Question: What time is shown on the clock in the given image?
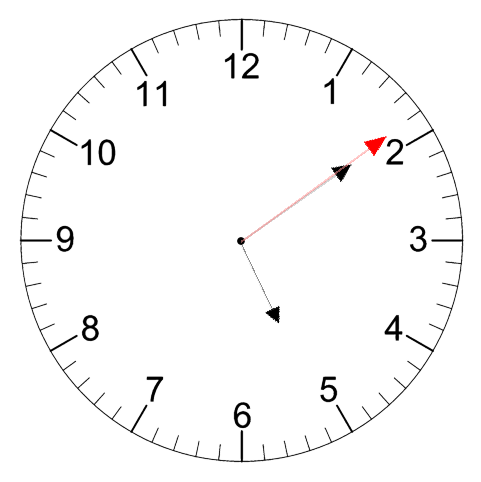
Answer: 05:09:09